Question: I have the following ER Diagram for a bank database - customers may have several accounts, accounts may be held jointly by several customers, and each customer is associated with an account set and accounts are members of one or more account sets. What design rules are violated? What modifications should be made and why?
So far, a few flaws I'm not sure about are:
1) Redundant owner-address attribute in AcctSets Entity.
2) This ER does not include accounts with multiple owners with different addresses.
My Question is: How would I go about fixing these flaws and/or other flaws that I may be missing from my analysis? Thanks!

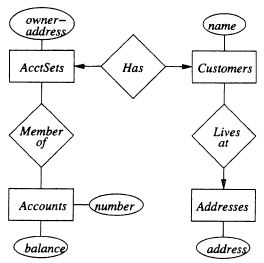
Answer: I'm not sure what the AccountSet entity does.
You have a many to many relationship with Customers and Accounts. Therefore, you need a CustomerAccount entity that ties a customer to one or more accounts, and an account to one or more customers.
'''
CustomerAccount
---------------
CustomerAccountKey
CustomerKey
AccountKey
'''
This entity would be accessed by either the CustomerKey, to get the accounts for a customer, or the AccountKey, to get the customers for an account. The CustomerAccountKey is only used to cluster the data on a database.
The CustomerKey - AccountKey combination in the CustomerAccount entity is unique.
If you want more than one address for a customer, that that becomes a one to many relationship between the Customer entity and the Address entity. This allows customers to have a summer address and a winter address, as one real life example.